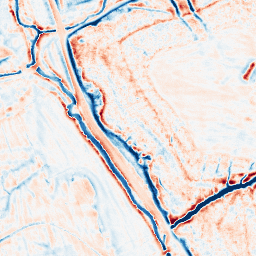
Category: edge_preserving
Decomposition family: bilateral
Decomposition parameters: d: 15
sigma_color: 100
sigma_space: 100
Upsampling method: quintic
Upsampling parameters: scale: 8
Upsampling scale: 8